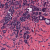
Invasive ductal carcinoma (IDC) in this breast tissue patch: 0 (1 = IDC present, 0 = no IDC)